Interaction volume radius: 10 \u00c5
Interaction volume height: 30 \u00c5
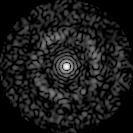
Disorder parameter: 0.8322